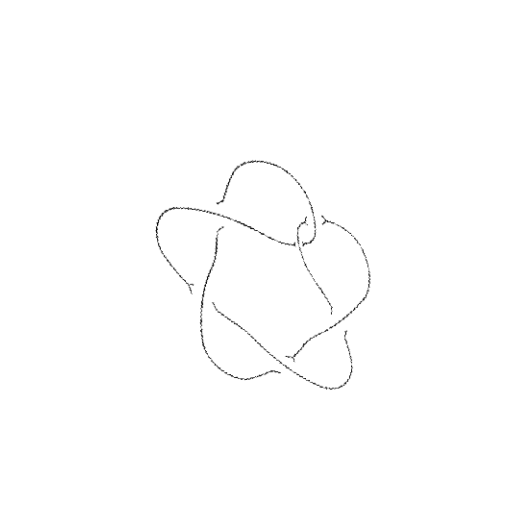
Crossing number: 6